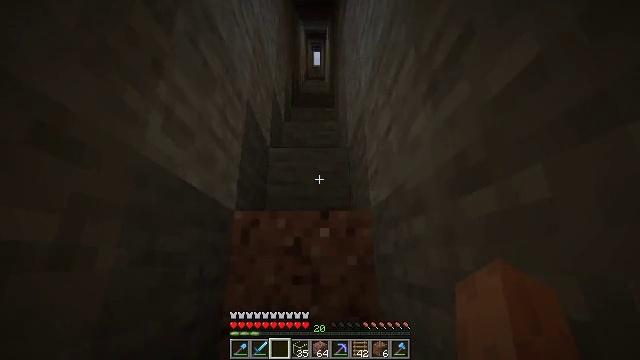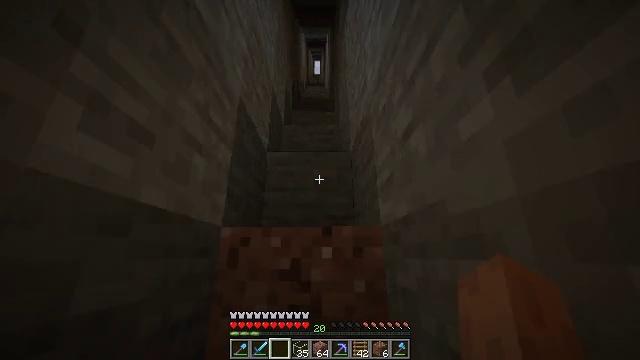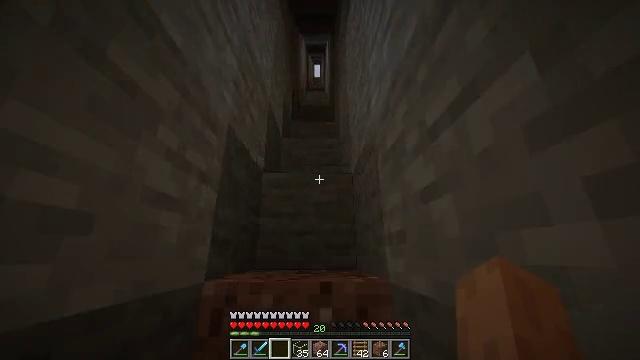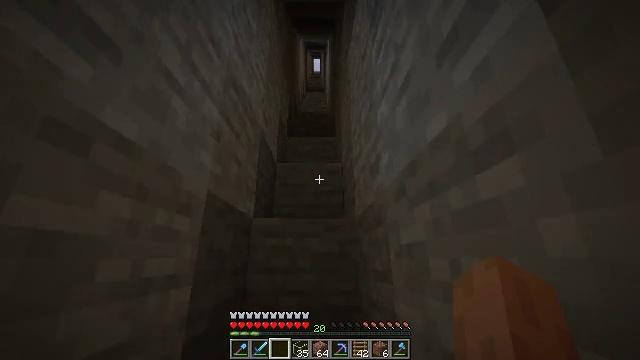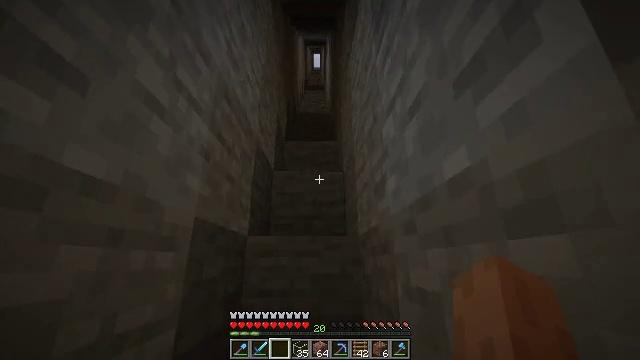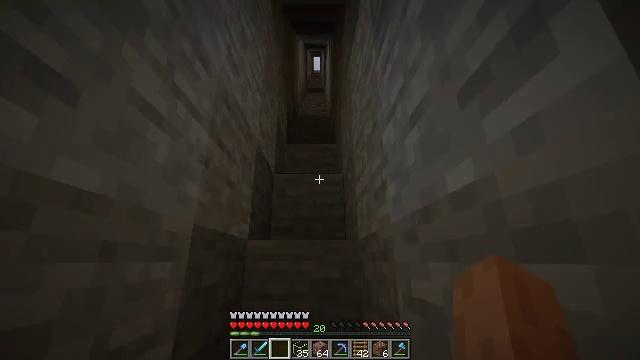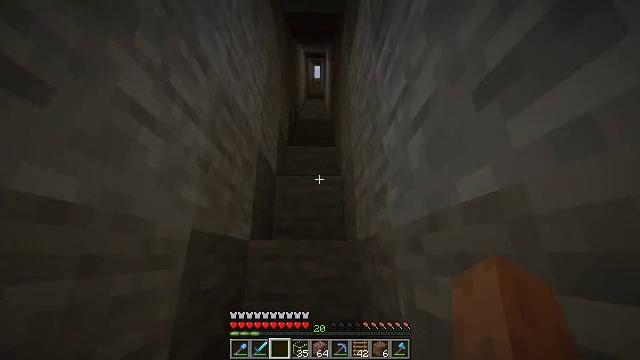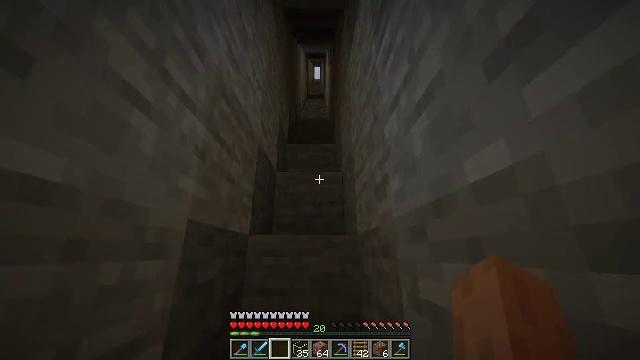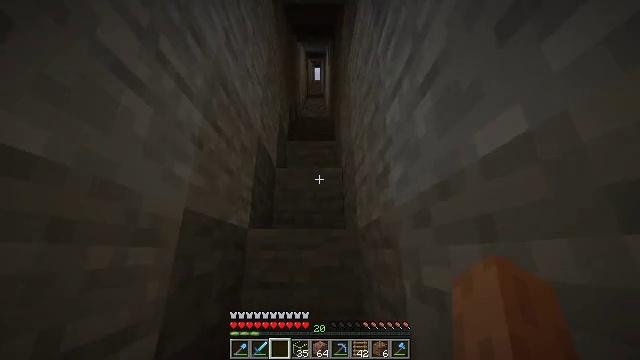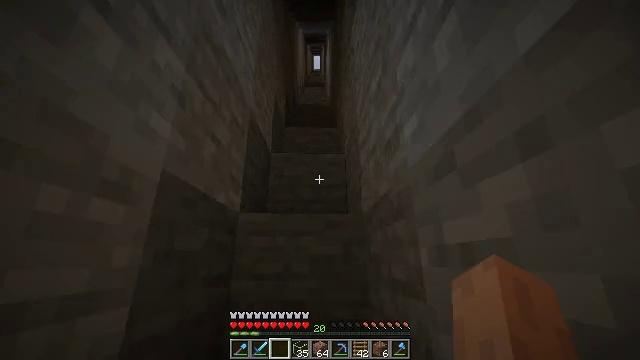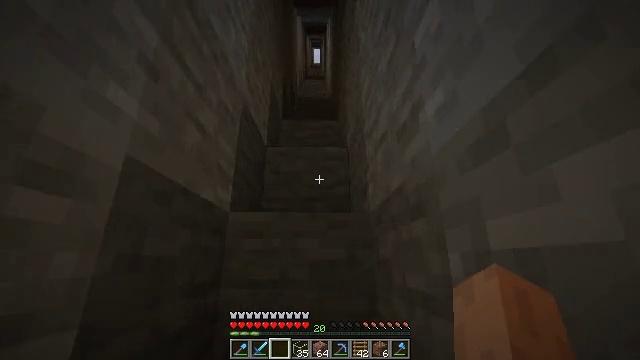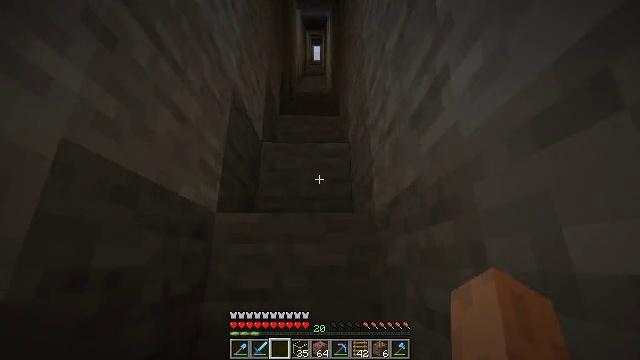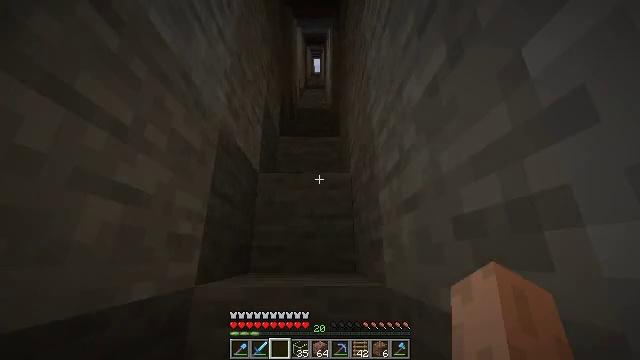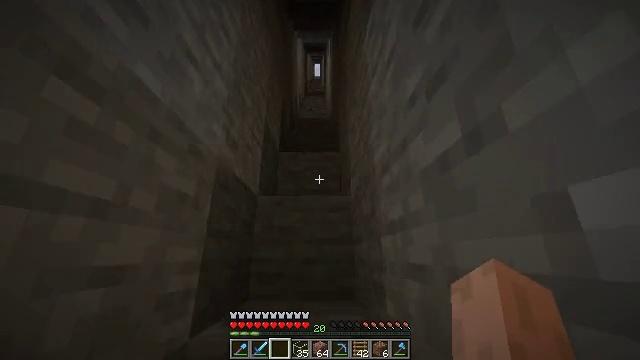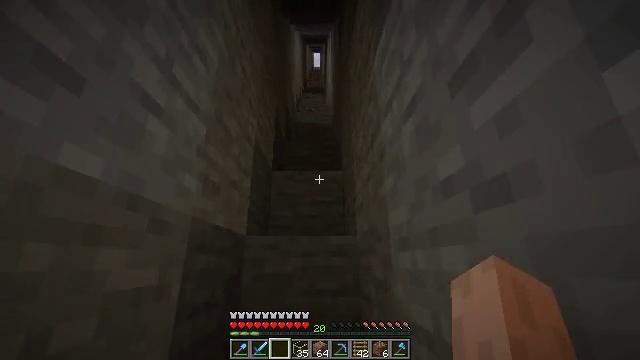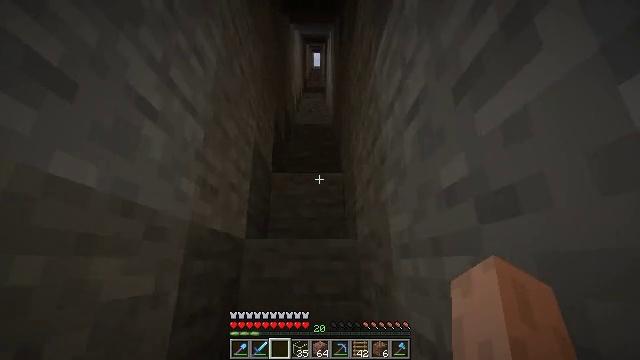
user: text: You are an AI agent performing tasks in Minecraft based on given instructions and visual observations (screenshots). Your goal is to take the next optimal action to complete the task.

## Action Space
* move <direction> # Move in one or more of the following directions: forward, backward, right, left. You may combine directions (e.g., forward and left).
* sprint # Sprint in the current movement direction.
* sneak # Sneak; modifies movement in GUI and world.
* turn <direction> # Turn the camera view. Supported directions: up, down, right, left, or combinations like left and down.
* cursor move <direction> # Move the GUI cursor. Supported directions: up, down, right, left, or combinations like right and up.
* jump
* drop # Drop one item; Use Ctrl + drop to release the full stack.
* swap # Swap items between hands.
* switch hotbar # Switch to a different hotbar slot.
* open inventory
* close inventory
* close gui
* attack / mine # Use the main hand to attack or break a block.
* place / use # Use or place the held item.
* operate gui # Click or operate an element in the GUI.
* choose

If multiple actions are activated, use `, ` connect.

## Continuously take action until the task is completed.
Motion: motion action
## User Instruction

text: Disassemble the ladder.
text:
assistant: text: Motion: move forward, sprint, jump
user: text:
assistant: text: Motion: move forward, sprint, jump
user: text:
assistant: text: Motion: move forward, sprint, jump
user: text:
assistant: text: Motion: move forward, jump
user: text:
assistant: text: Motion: move forward, jump
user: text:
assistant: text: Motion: move forward, jump
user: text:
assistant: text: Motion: move forward, jump
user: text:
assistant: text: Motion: move forward, jump
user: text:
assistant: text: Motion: move forward, jump
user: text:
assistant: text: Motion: move forward, sprint, jump
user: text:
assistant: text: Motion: move forward, sprint, jump
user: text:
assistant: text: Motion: move forward, sprint, jump
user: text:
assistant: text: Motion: move forward, jump
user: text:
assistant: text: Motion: move forward, jump
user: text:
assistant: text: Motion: move forward, jump
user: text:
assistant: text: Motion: move forward, jump
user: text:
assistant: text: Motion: move forward, jump
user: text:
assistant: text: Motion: move forward, jump
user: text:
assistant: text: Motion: move forward, jump
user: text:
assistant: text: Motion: move forward, sprint, jump
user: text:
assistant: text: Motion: move forward, sprint, jump
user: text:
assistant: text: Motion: move forward, sprint, jump
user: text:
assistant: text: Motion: move forward, jump
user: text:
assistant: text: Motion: move forward, jump
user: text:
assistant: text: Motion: move forward, jump
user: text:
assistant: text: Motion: move forward, jump
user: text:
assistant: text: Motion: move forward, jump
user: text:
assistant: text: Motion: move forward, jump
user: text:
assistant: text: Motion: move forward, jump
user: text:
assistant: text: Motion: move forward, sprint, jump